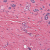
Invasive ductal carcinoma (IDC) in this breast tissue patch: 1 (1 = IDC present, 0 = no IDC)